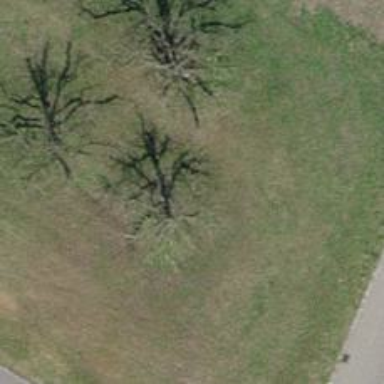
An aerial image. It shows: Urban tree adds touch of nature to the surroundings.